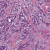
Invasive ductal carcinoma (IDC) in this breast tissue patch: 1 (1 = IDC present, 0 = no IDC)